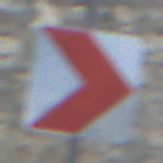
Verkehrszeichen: RichtungstafelnInKurvenKleinLinks
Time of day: MorningAfternoon
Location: Outdoor (Suburban)
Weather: PartlyCloudy
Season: NotSpecified
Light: Natural